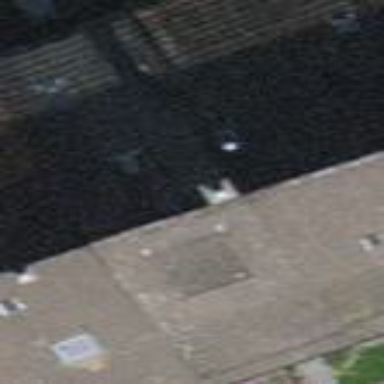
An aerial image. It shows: Building with tiled roof.